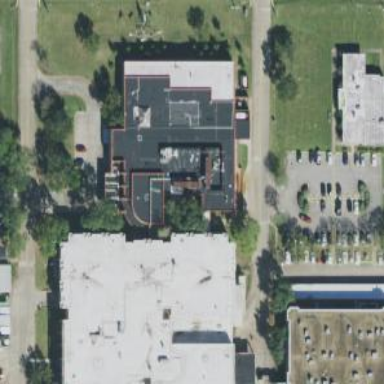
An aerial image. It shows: Hospital building.